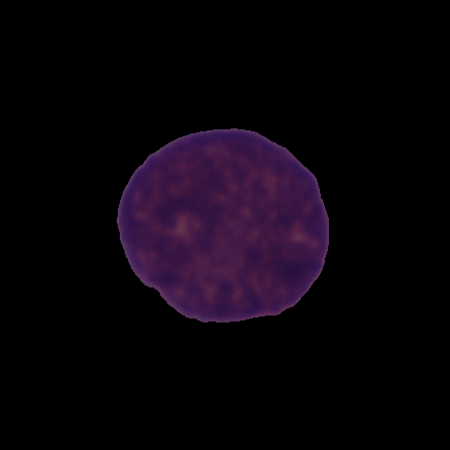
Label: cancer